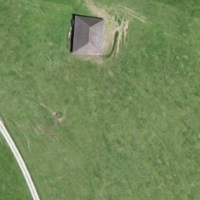
EUNIS habitat code: 24
Species observed at this site:
Stellaria graminea